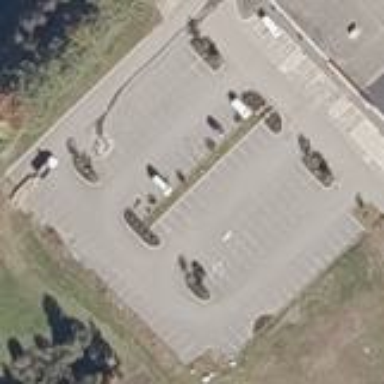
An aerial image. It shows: Parking area with asphalt surface.